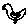
Label: bird